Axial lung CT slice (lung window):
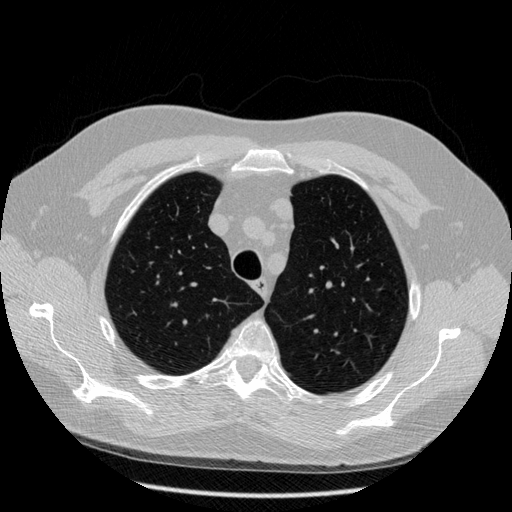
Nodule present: no